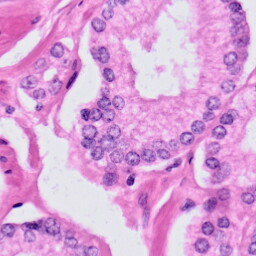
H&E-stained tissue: Prostate